Question: I'm working on triggering events on certain key combinations that check the value of the input they were triggered in.
The problem I'm running into is that it's possible to trigger a 'keypress' or a 'keydown' AND type a character without triggering a 'keyup'.

Conversely only the 'keyup' event can read the value of the input with the newly inputted character because both the 'keydown' and 'keypress' fire before the character is added into the input.
<URL>
(: Press shift and any other character. If you hold shift and then press and release another character the 'keyup' event will fire, but if you press and release shift at the same time as the other key, the 'keyup' event will not fire.)
The only solutions I can think of are triggering the 'keyup' event one the 'keydown' event, but this can cause problems other places.
Unfortunately I also cannot just assume that because they pressed that key combination that the input field contains what I want, as they may enter the hotkey when there are other characters in the input.
Which leaves me with the thought that I would have to check the length of the input and if it equals zero and they just pressed that hotkey, that it would fire.
But I was wondering if there's a better way of doing this?
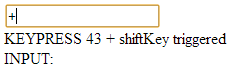
Answer: The Keypress event seems to fire consistently. The problematic key-combinations fail to fire Keyup, but they DO fire an Input event (which, like Keyup, comes after the input value has changed). Input, however, doesn't carry information about the actual keystroke.
I don't know what conditions you're actually looking for with regards to the contents of the input. But listening for Keypress and then getting the new input contents upon the next Input event sounds like it may be what you need.
Something like:
'''
var hotkey = false;
var lastChar = '';
$('#in').on('keypress', function(e) {
hotkey = ((e.which > 16 || e.which < 16) && e.shiftKey);
lastChar = e.which;
});
$('#in').on('input', function(e) {
if (hotkey)
$("#out").append('<div>' + lastChar + ' + shiftKey triggered ' + '<br/> INPUT: ' + $("#in").val() + '</div>');
});
'''